Question: I am making an axios call to fetch certain data and store that data in a list called urls by updating the state , However when i click on any particular item from the list , that corresponding index should be fetched so that i can store it in a state and pass it to child component . Not sure how exactly to accomplish this .
'''
constructor(props){
super(props);
this.state={
urls:[],
selectedUrl : ''
}
}
componentDidMount(){
axios.get('http://localhost:8200/service/${this.service_name}')
.then( response=> {
console.log(response.data);
this.setState({
urls:response.data.urls
})
})
}
selectedUrlHandler(i){
console.log('before clicked',i,this.state)
this.setState((state)=>({
selectedUrl:state.urls[i]
}) , ()=>{ console.log(this.state.selectedUrl)});
console.log('after clicked',i,this.state)
}
render(){
return(
{
this.state.urls.map( (list,i) => {
return(
<tr key={index}>
<td>
<Link to={{pathname:'/service/${this.service_name}/requests',
state:{url:this.state.selectedUrl}}}
onClick={()=>this.selectedUrlHandler(i)}>{list}</Link>
</td>
</tr>
);
})
}
)
}
'''
As above in the selectedUrlHandler i want to fetch the index of a particular item clicked and update the selectedUrl state .
As you can see from the screenshot , the console.log inside setState is not getting accessed at all.

Any help appreciated , Thank you .
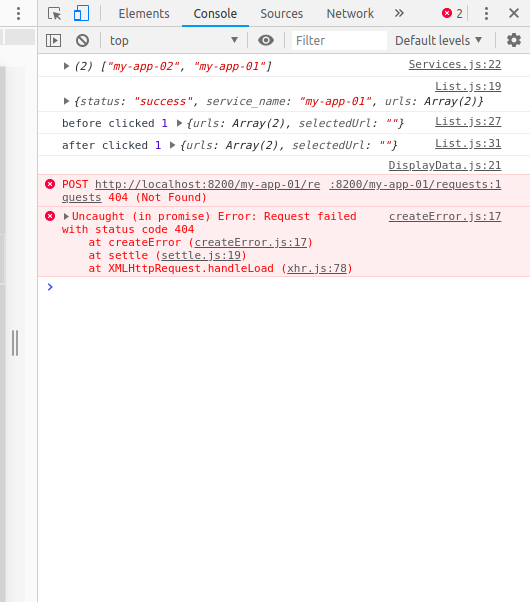
Answer: You have two possible solutions :
1. use history.push to change the route dynamically.Instead, you can use li and define the onClick event on li.
2. change state:{url:this.state.selectedUrl} to state:{url: this.state.urls[i]}
In first solution, Link is already has an internal hanlder for clicking which is redirection to another Route. So If you need to use onClick on it, you need
'''
<Link
to="/item"
onClick={(e) => this.changeRoutePath(e)}>
Prevent
</Link>
changeRoutePath(e){
e.preventDefault();
this.props.history.push(this.props.match.path);
}
'''
In second solution, Since your mapping all the urls, you can directly pass an index to 'this.state.urls[i]' get current url.
Hope it helps.